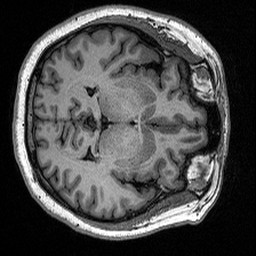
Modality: T1w
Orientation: axial
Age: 28
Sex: female
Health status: healthy
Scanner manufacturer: siemens
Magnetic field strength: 1.5 T
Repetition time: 2.73 s
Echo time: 0.00357 s